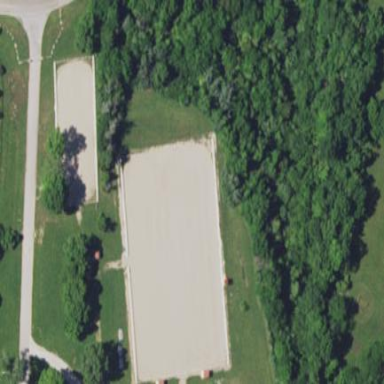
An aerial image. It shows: Equestrian pitch with sand surface for leisure land activities.